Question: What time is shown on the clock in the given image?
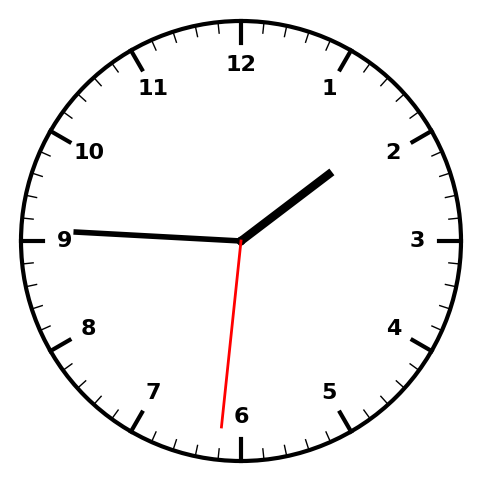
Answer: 01:45:31